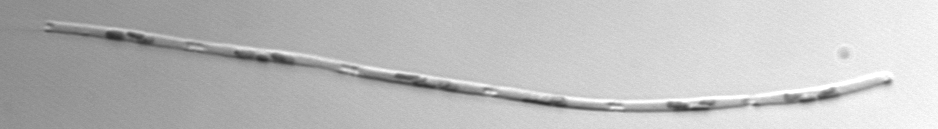
Label: Eucampia_morphytype1